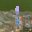
Label: 1